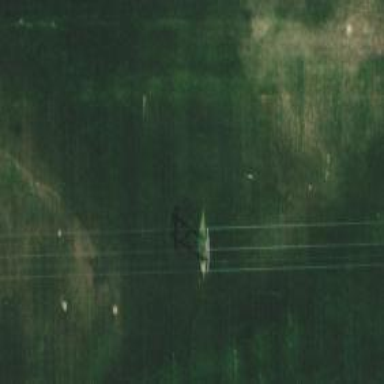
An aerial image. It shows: H-frame designed tower for power lines.